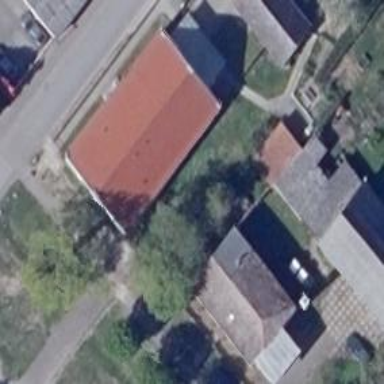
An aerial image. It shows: Kindergarten.